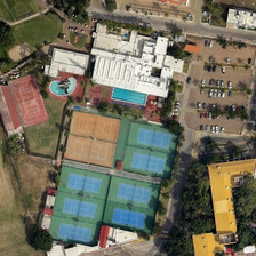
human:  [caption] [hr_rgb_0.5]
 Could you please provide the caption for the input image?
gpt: several tennis courts and a swimming pool can be fond in this resort .

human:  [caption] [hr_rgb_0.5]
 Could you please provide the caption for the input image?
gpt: You can see that there is a playground near the white building next to the parking lot.

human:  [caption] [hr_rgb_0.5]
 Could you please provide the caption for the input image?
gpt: We can see that the parking lot near the white building has an amusement park next to it.

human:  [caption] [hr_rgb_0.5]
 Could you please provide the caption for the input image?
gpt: next to a parking lot there are playgrounds near the resort building .

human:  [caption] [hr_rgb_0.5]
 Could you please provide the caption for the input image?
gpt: You can see that near the white building near a parking lot there are playgrounds.